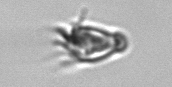
Label: Paratontonia_gracillima